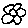
Label: flower